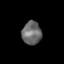
Tissue: lung
Cell type: Others
Senescence score: 0.226
Nuclear area (px): 445
Mean DAPI intensity: 105.937